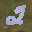
Label: 2